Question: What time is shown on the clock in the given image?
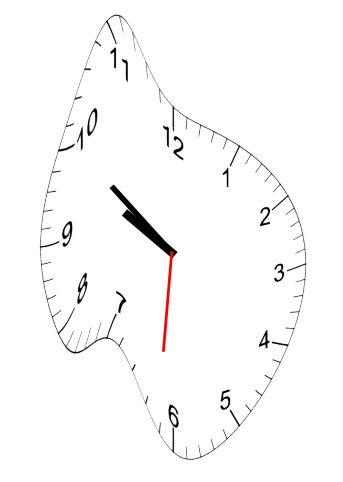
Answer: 09:50:31